Aerial crown-view tile of a tropical tree (Barro Colorado Island, Panama), acquired 20250217:
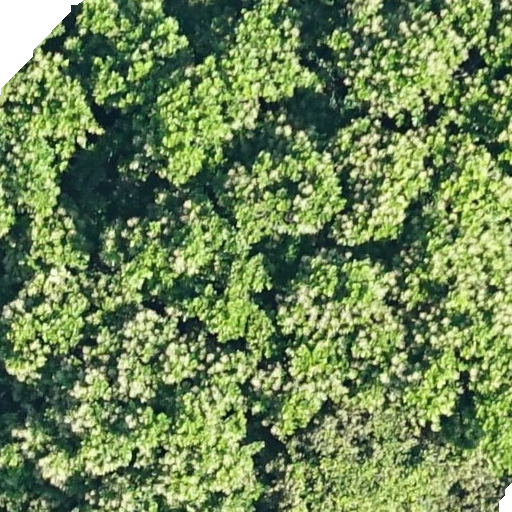
Species: Anacardium excelsum
GBIF accepted scientific name: Anacardium excelsum
Crown area: 642.421 m²